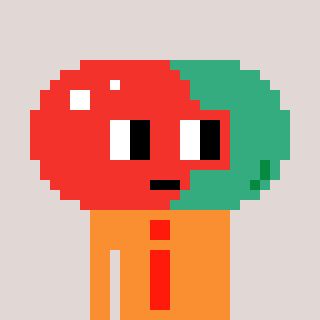
a pixel art character with square red glasses, a pill-shaped head and a orange-colored body on a warm background